Interaction volume radius: 5 \u00c5
Interaction volume height: 15 \u00c5
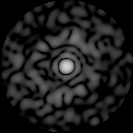
Disorder parameter: 0.8226